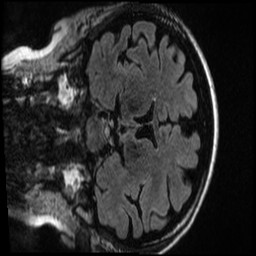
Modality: T1w
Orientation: coronal
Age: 24
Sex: female